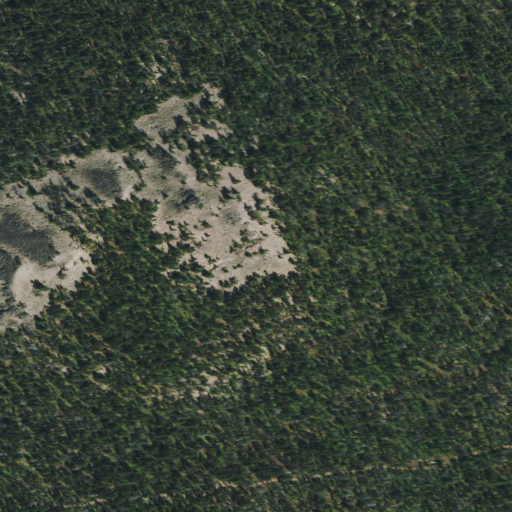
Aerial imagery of mountain in Montana named Willow Peak containing only evergreen forest